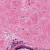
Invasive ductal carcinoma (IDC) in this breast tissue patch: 0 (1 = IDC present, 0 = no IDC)